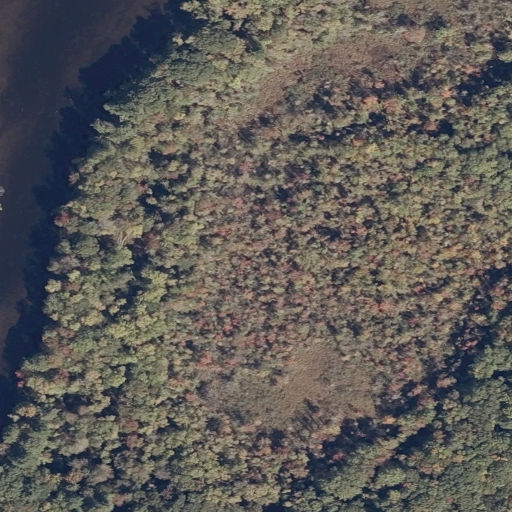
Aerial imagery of island in Maine named Driscoll Island containing woody wetlands, herbaceous wetlands, open water, and deciduous forest